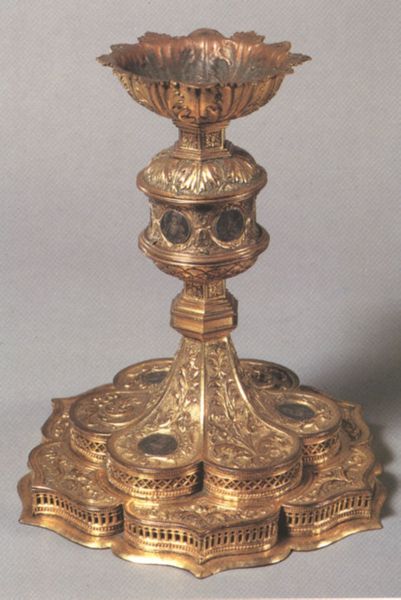
Titel: Fußreliquiar
Institution: Florenz, Bargello
Schlagwörter: fuß, blume, blumen, blüte, muster, ornament, schale, sockel, bild, gold, kelch, reich, adel, rund, farbe, könig, dekoration, verzierung, bronze, edel, foto, becher, messing, gefäss, medaillon, kupfer, kreise, stand, verziert, kerzenständer, kerzenhalter, öffnung, arabisch, handwerk, üppig, antik, blattwerk, ständer, abendmahl, pokal, prunk, filigran, punziert, schaft, verziehrt, verzierungen, getrieben, nürnberg, geschmückt, augsburg, medaillons, münzen, emaille, eucharistie, räucherwerk, jamnitzer, goldener erzenständer